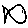
Label: fish